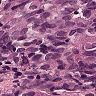
Metastatic tissue present: yes